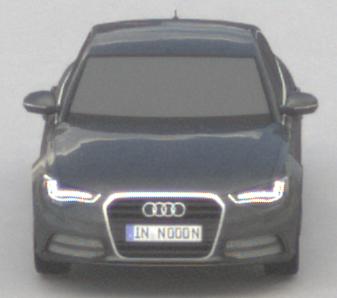
Make: Audi
Model: A6 2.0 TFSI
Detailed model: A6 (C7) Limousine
Model produced from: 2011/10
Model produced until: 2014/09
Doors: 4
Color: gray
Road condition: dry road
Daytime: morning or afternoon
Contrast: low contrast